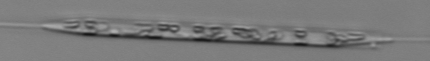
Label: Rhizosolenia